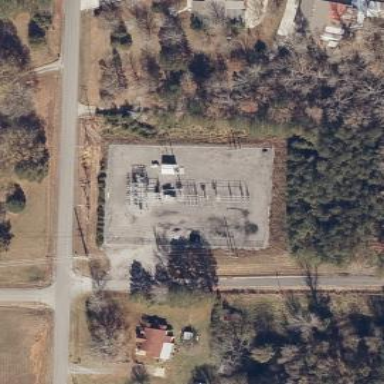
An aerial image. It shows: Distribution substation surrounded by fence.